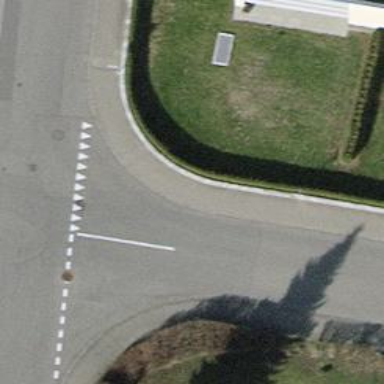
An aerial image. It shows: Hedge acting as barrier.